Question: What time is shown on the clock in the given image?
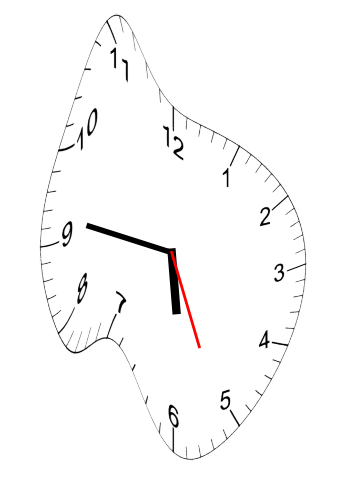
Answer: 05:46:26